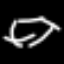
Label: octagon